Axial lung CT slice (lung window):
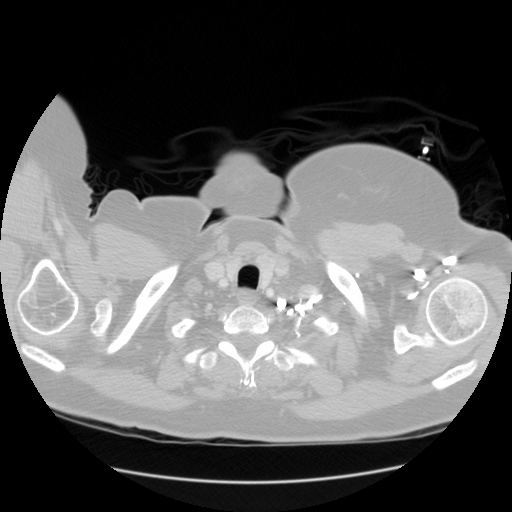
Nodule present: no